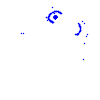
Particle: proton